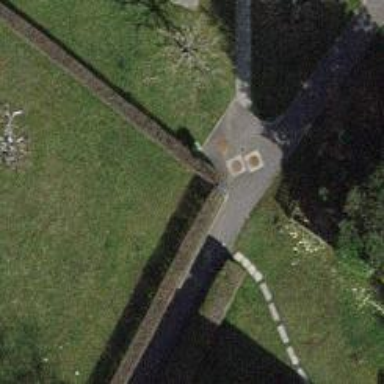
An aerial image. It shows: Hedge barrier.